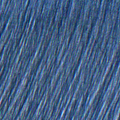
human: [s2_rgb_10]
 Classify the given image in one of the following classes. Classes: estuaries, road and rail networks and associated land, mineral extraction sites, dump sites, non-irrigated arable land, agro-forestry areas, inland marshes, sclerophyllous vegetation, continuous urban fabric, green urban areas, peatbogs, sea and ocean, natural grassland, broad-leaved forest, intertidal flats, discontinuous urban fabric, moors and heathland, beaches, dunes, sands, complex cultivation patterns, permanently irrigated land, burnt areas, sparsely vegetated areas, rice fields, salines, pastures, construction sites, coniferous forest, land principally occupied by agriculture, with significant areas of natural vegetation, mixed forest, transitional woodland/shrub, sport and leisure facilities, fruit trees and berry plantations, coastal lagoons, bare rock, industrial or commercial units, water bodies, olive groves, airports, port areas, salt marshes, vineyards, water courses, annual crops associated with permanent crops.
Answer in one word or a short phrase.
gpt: continuous urban fabric